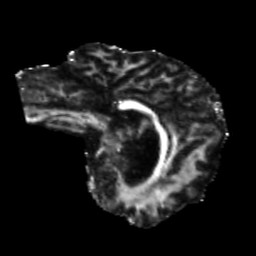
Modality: FA
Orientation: sagittal
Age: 60
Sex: female
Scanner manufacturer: siemens
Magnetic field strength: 3 T
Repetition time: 5.25 s
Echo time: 0.08 s